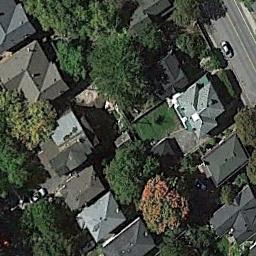
Label: residential